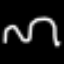
Label: squiggle